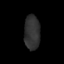
Tissue: skin
Cell type: Epithelial cells
Senescence score: 0.2868
Nuclear area (px): 538
Mean DAPI intensity: 48.108